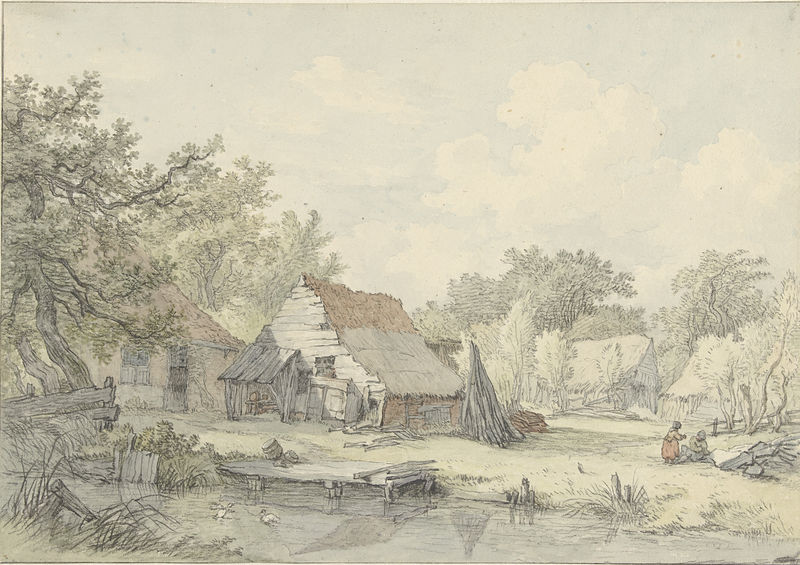
Titel: Op de Amstelveense Weg
Künstler: Jan Hulswit
Standort: Amsterdam
Institution: Rijksmuseum
Schlagwörter: blue, people, white, window, women, black, figures, gray, green, old, wall, yellow, wood, cloud, clouds, sky, tree, girl, house, lake, landscape, water, reflections, roof, trees, village, forest, grass, reeds, river, color, animals, bird, sketch, birds, leaning, fence, pasture, rural, colored, pastel, pencil, farm, home, pond, shack, branches, stylized, farmers, camp, weeds, barn, workers, beams, barrel, orchard, stack, dock, poles, shed, grassland, crumbling, ducks, prairie, stencil, duck, geese, thatch, shingles, patched, disrepair, lean-to, woodpile